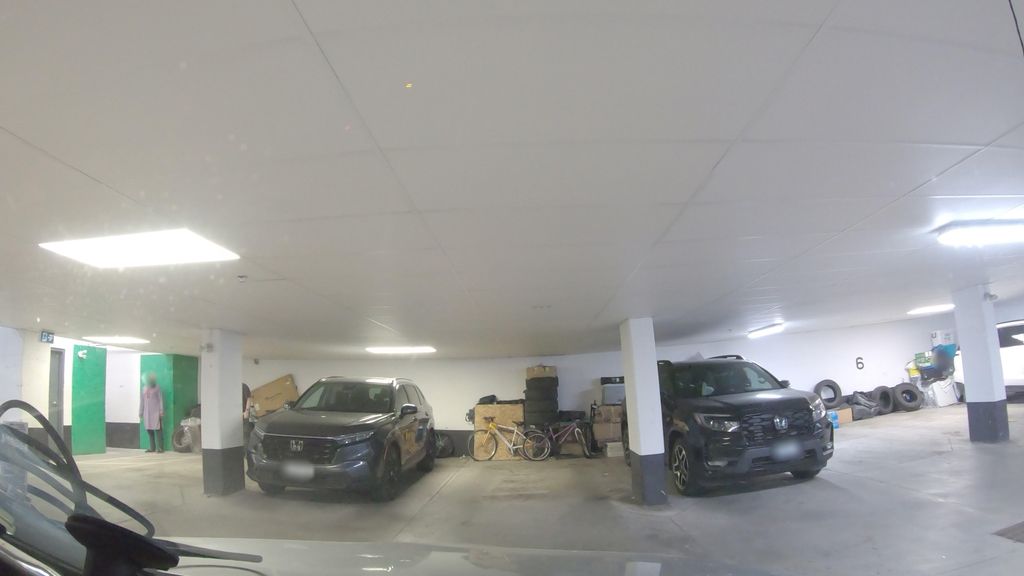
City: toronto